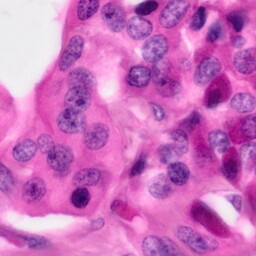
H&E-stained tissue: Pancreatic